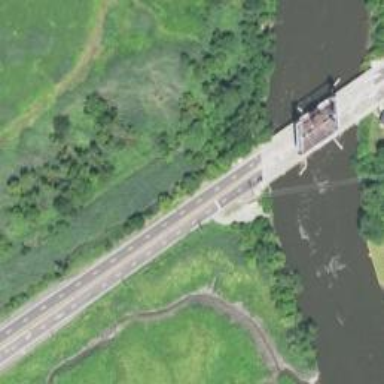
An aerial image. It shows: Lift bridge on motorway.